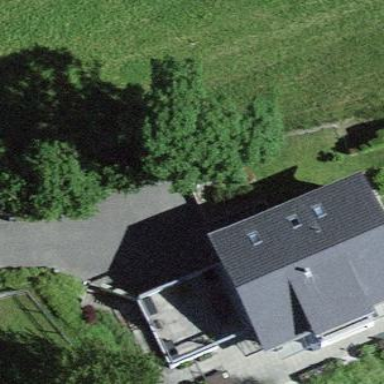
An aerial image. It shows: Residential building.